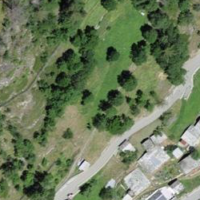
EUNIS habitat code: 26
Species observed at this site:
Lophophanes cristatus
Troglodytes troglodytes
Turdus viscivorus
Fringilla coelebs
Buteo buteo
Phylloscopus collybita
Saxicola rubetra
Erithacus rubecula
Cuculus canorus
Phoenicurus ochruros
Sitta europaea
Garrulus glandarius
Corvus corax
Accipiter nisus